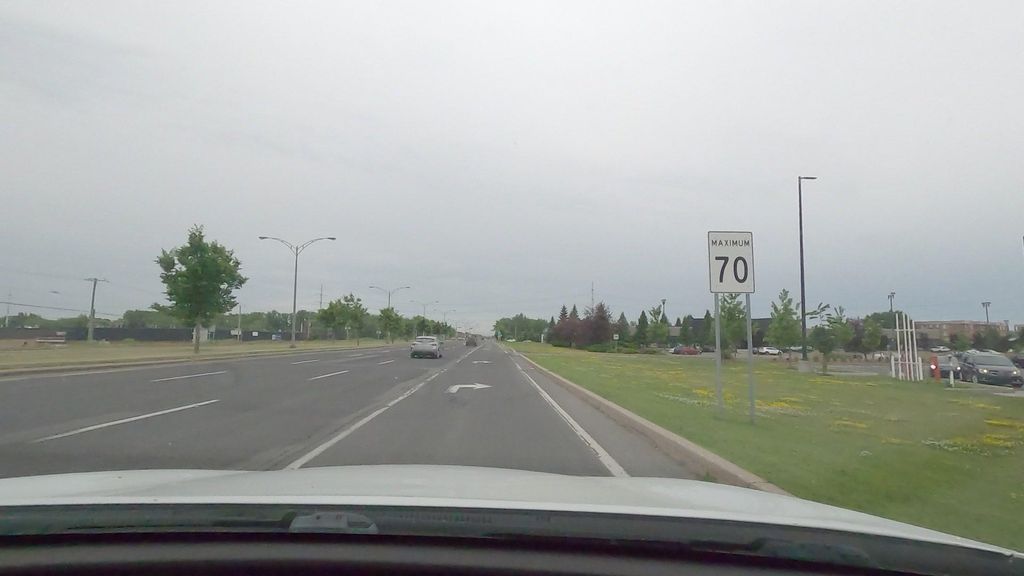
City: montreal